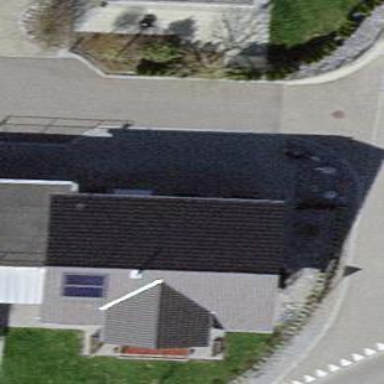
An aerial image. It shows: Simple house.